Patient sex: M
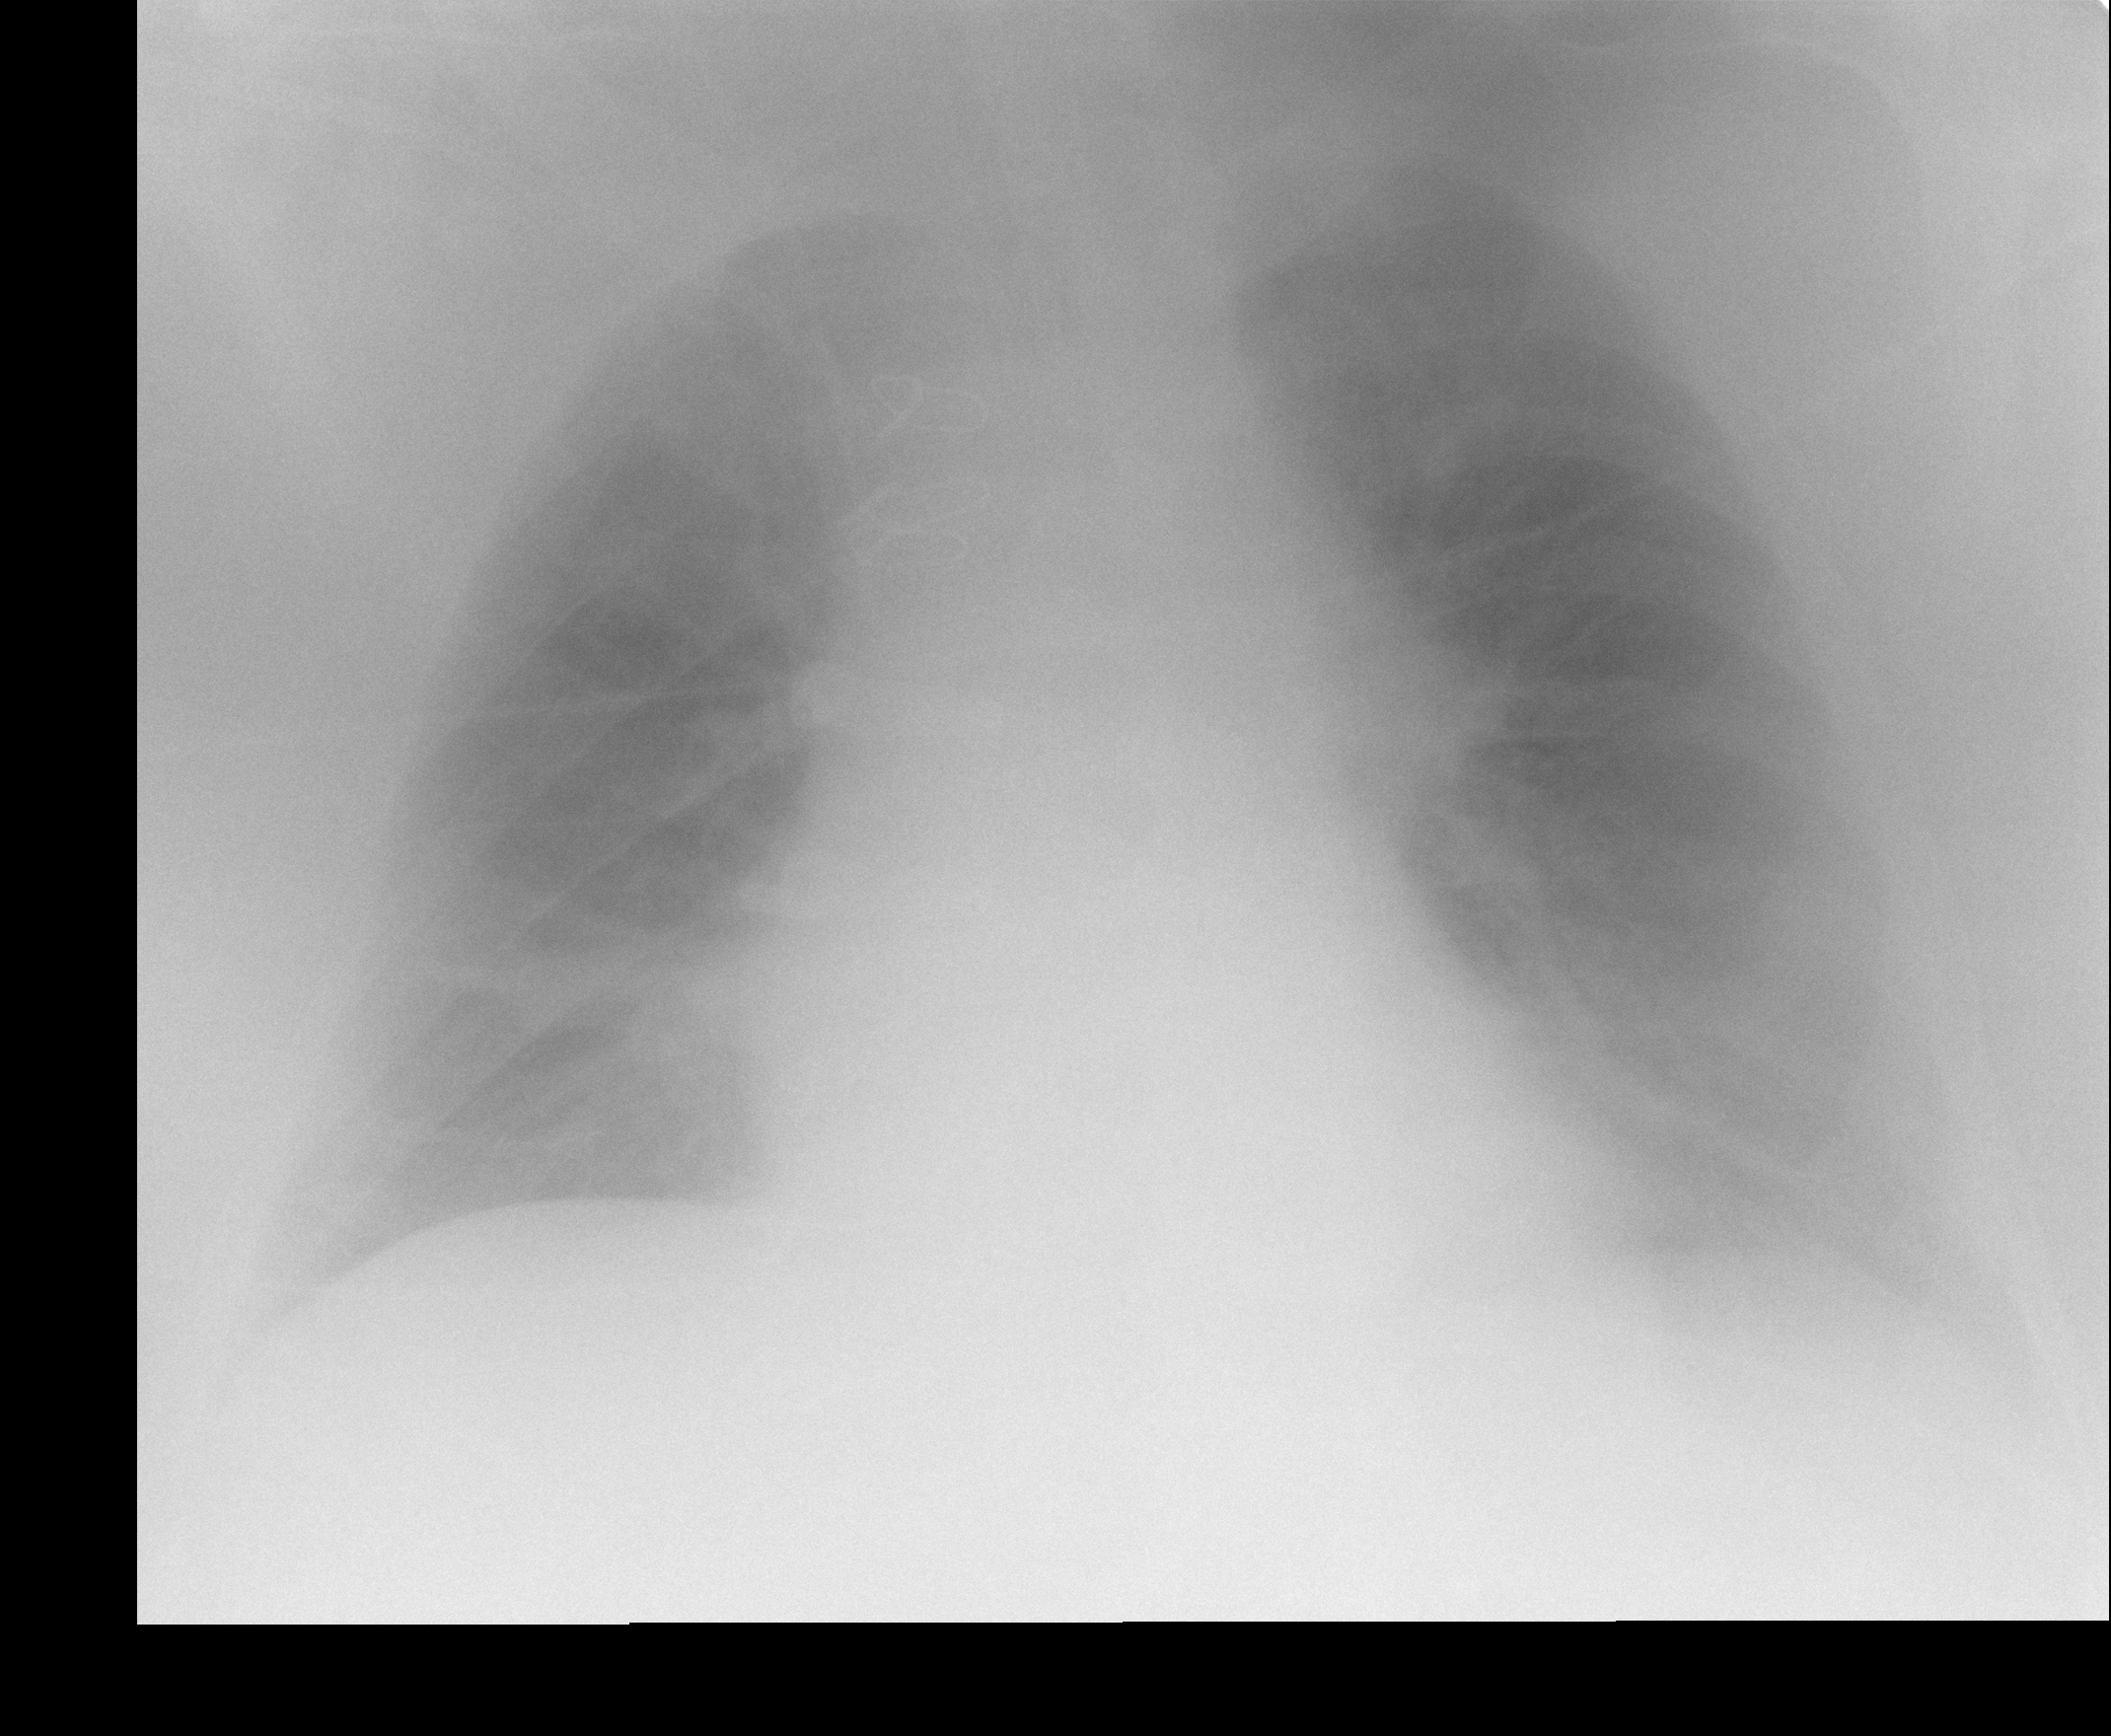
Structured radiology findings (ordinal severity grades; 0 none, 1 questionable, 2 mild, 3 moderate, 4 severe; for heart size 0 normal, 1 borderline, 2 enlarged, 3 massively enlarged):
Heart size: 0
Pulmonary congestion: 2
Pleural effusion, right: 3
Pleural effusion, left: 3
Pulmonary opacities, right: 1
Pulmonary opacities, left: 1
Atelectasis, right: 3
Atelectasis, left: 3